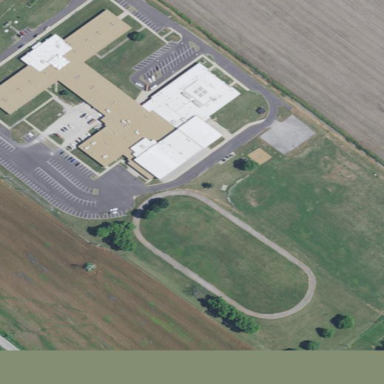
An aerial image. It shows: School.